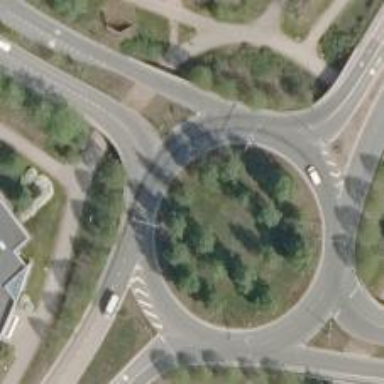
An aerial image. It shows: Secondary road with asphalt surface leading to roundabout.